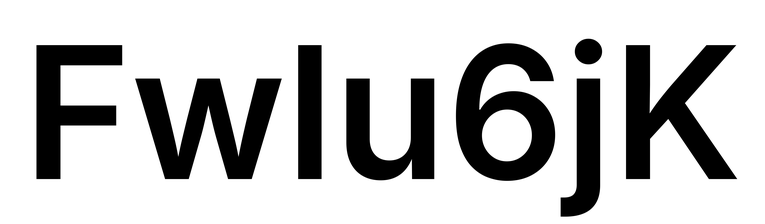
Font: Inter_SemiBold